Interaction volume radius: 5 \u00c5
Interaction volume height: 10 \u00c5
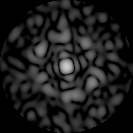
Disorder parameter: 0.74